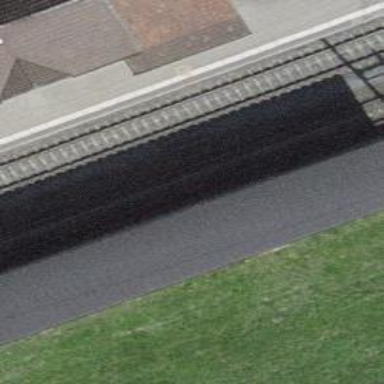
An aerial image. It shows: Stop position for public transport at railway stop.